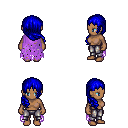
a pixel art fantasy rpg character, female body template, human, dark skin, maroon tattered cape, metal pants, blue right-swept hairstyle, four views (front, back, left, right), 2x2 character sprite sheet, small pixel art, hard edges, no anti-aliasing